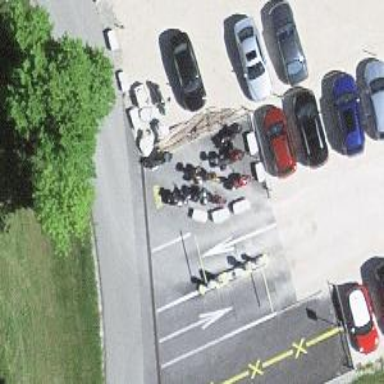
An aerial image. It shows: Block barrier.